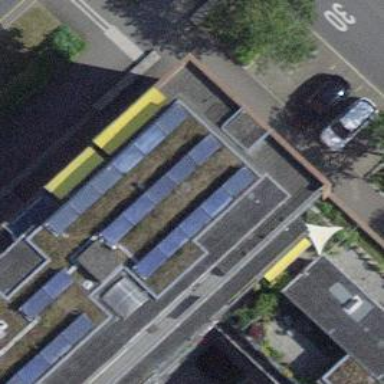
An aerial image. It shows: Solar power generator using photovoltaic panels.